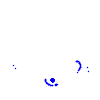
Particle: kaon